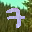
Label: 7